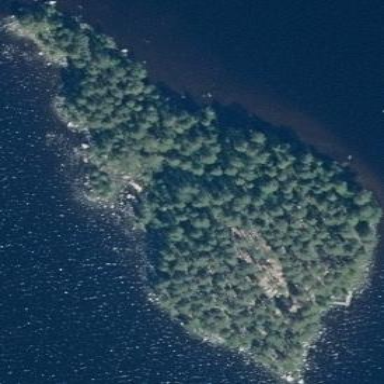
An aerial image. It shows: Islet.